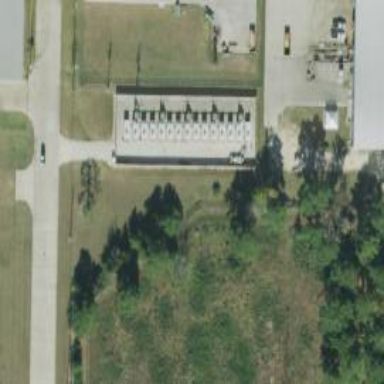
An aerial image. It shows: Generator is pictured.